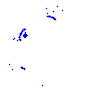
Particle: proton